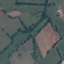
Land use / land cover: Pasture